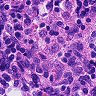
Metastatic tissue present: no